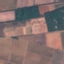
Land use / land cover: PermanentCrop